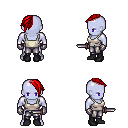
a pixel art fantasy rpg character, male body template, dark elf, purple skin, white pirate shirt, metal pants, red long mohawk hairstyle, metal gloves, black shoes, dagger, four views (front, back, left, right), 2x2 character sprite sheet, small pixel art, hard edges, no anti-aliasing